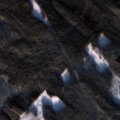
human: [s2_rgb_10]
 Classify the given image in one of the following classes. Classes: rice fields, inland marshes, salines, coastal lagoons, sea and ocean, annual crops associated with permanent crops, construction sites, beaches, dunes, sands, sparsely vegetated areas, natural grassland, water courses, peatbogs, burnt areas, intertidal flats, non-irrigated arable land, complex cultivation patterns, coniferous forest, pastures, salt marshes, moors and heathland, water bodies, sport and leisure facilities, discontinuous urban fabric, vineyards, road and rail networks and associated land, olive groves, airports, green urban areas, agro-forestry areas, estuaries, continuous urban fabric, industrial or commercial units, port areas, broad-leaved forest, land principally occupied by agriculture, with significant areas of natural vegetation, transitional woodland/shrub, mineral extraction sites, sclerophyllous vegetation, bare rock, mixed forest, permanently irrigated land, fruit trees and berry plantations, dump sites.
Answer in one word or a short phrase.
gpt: coniferous forest, transitional woodland/shrub